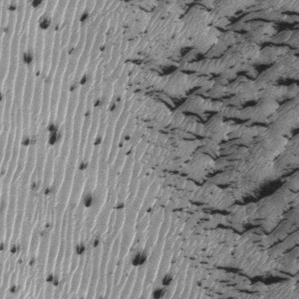
Label: frost